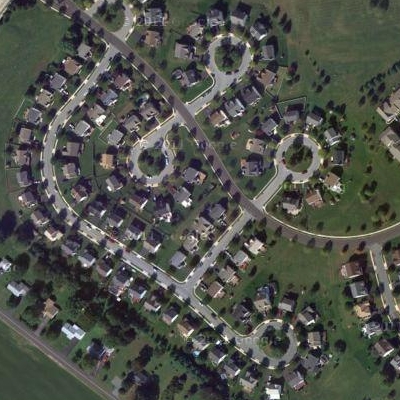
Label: fResident